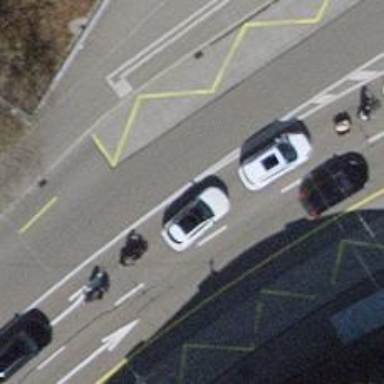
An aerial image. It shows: Bus stop for trolleybuses with designated stop position for public transport.